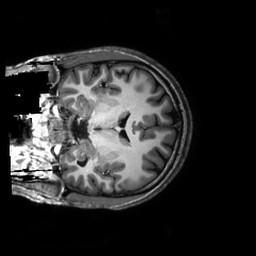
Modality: T1w
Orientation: coronal
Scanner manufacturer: philips
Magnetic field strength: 3 T
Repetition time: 0.0096 s
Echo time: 0.0046 s